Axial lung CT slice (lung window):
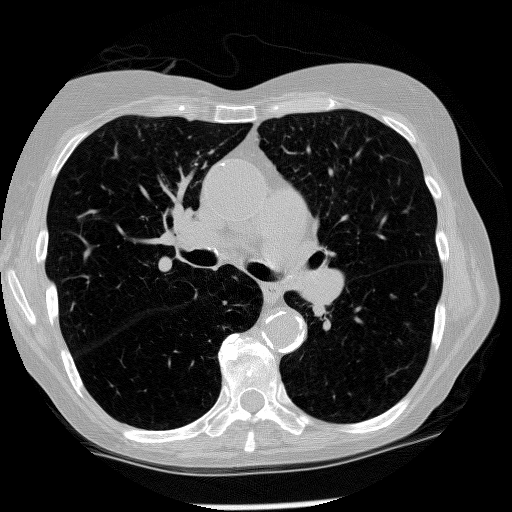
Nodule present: no